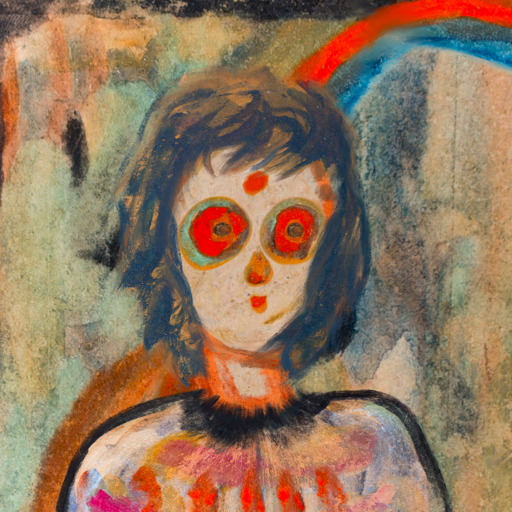
Background: Childish, Head And Neck Front: Rupkatha, Face Front: Sisters, Bust: Childish, Hair Front: InTheSun, Head Accessory: Blank, Second Necklace: Blank, Necklace: Blank, Baby: Blank